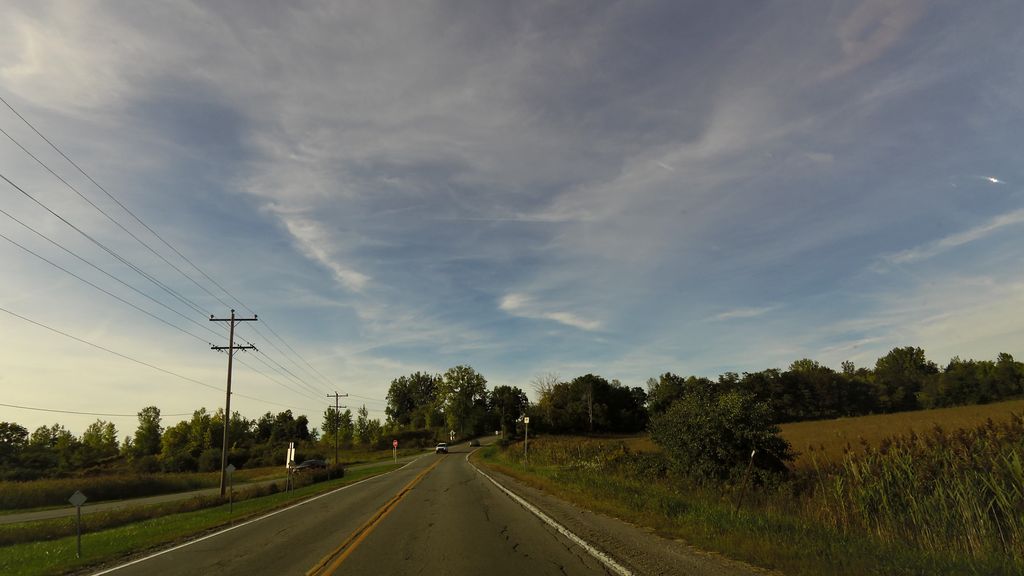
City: hamilton